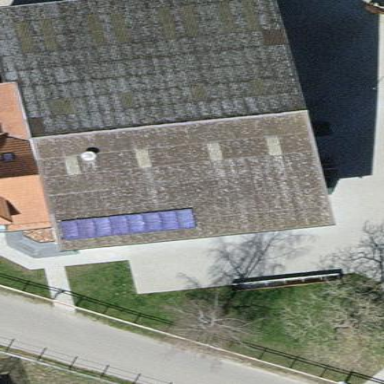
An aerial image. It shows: Building with gabled roof.